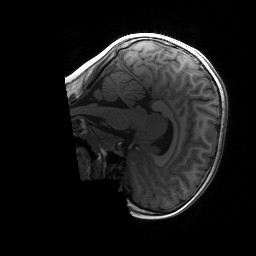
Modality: T1w
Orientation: sagittal
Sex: female
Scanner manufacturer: siemens
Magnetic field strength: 3 T
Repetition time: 1.9 s
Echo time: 0.00243 s